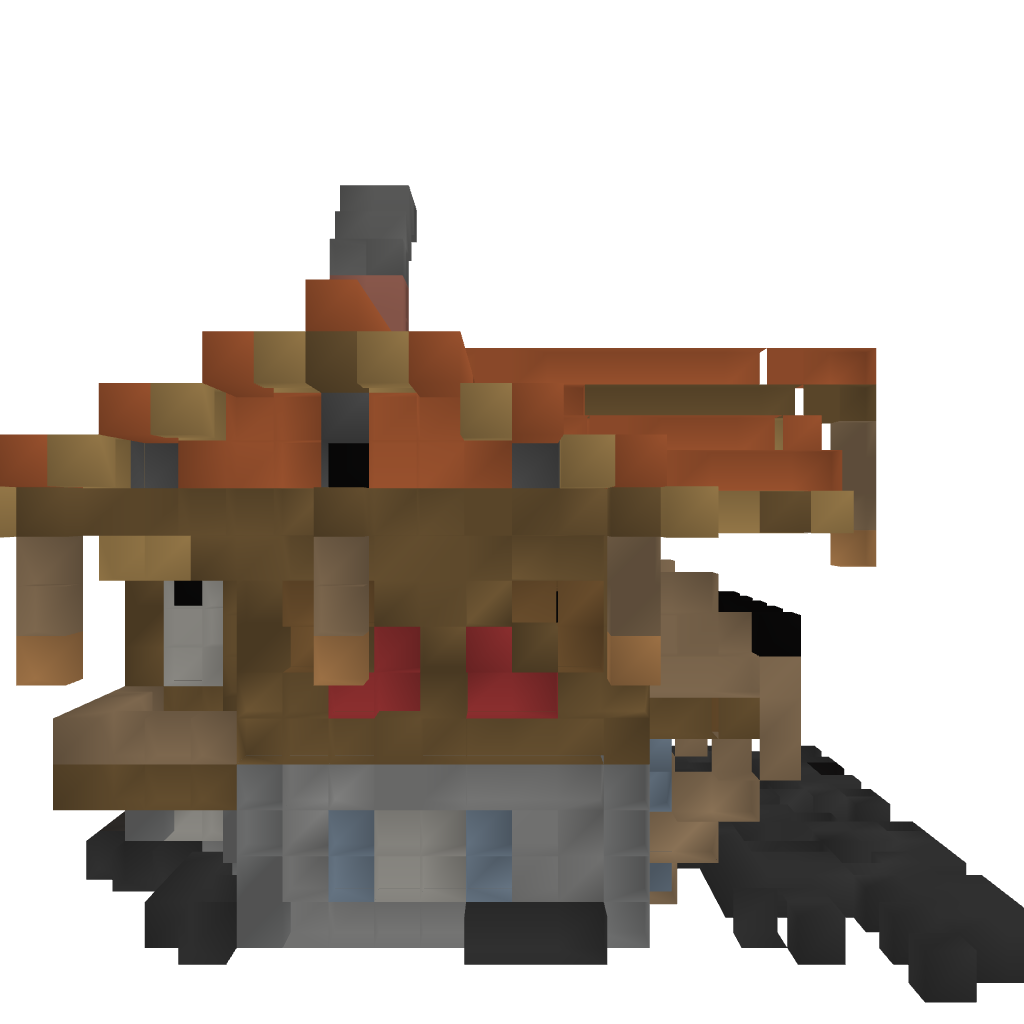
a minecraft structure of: Medieval House